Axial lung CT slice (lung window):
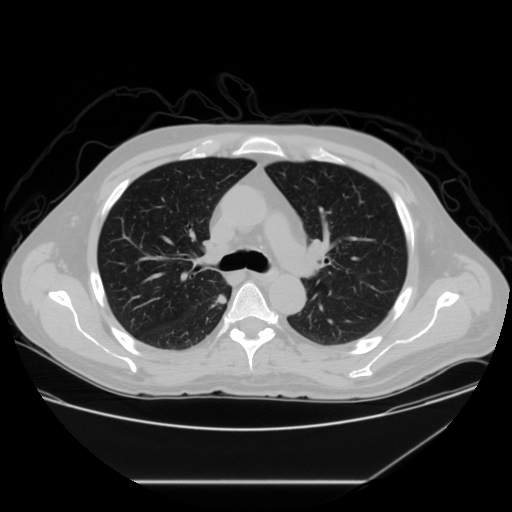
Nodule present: yes
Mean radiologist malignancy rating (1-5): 4.5